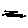
Label: zigzag